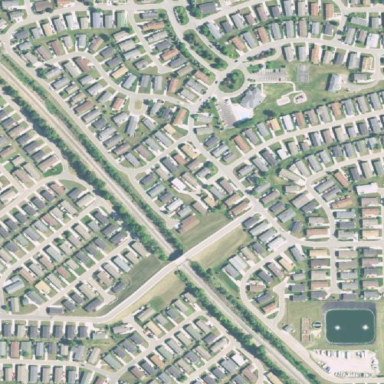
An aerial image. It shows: Residential area known as trailer park.